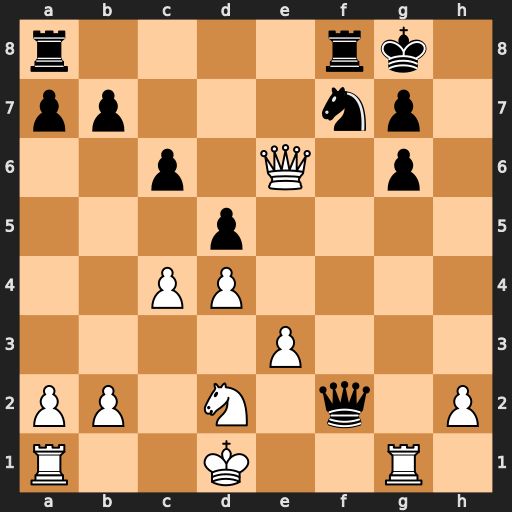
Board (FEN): r4rk1/pp3np1/2p1Q1p1/3p4/2PP4/4P3/PP1N1q1P/R2K2R1
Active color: w
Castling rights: -
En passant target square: -
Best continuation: Qxg6 Qxg1+ Qxg1